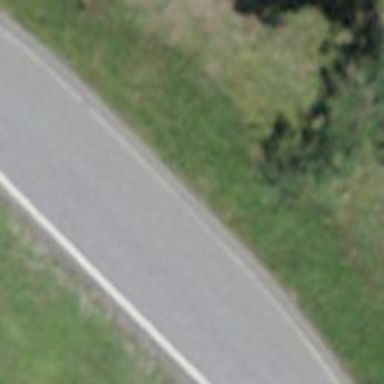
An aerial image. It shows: Passing place on the road.